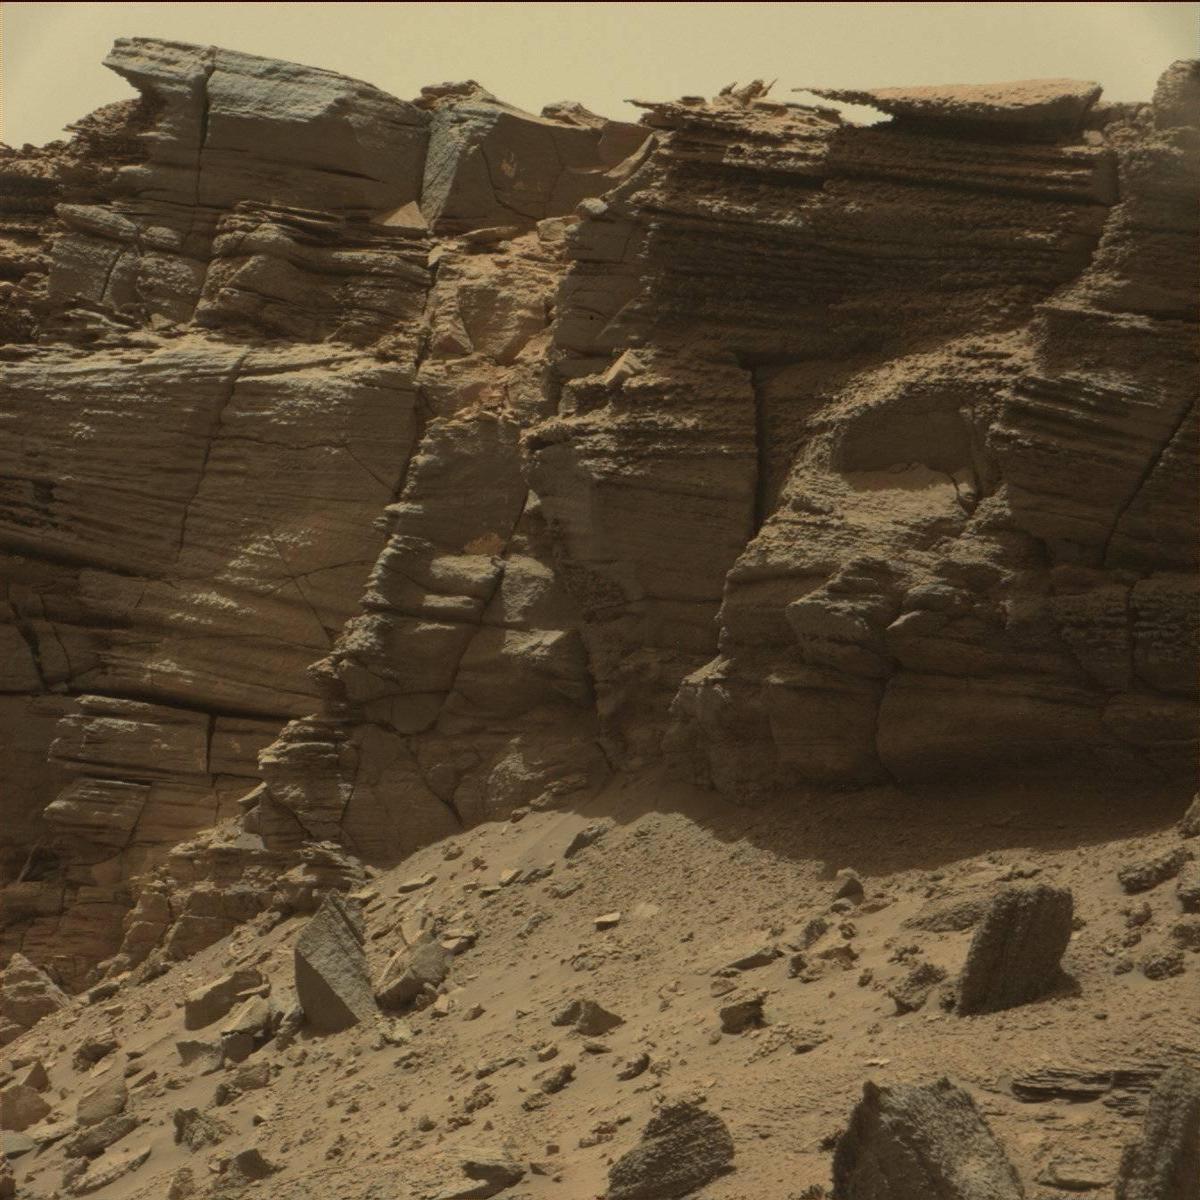
Terrain classes present: Bedrock, Rock, Sand / Soil, Sky